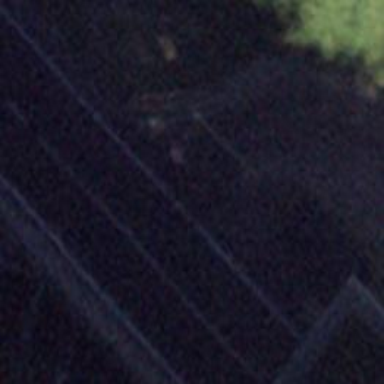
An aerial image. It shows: Bridge over grade2 track.